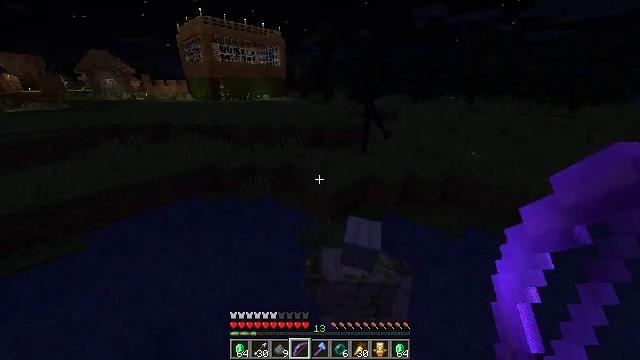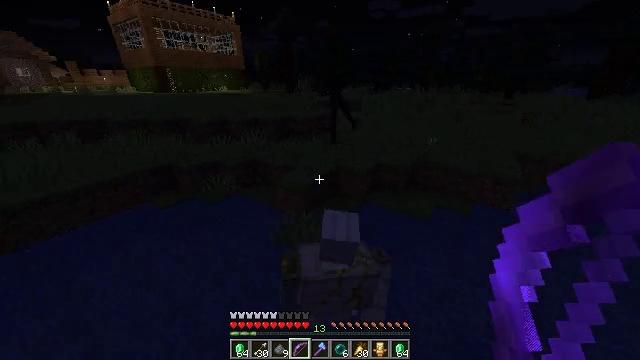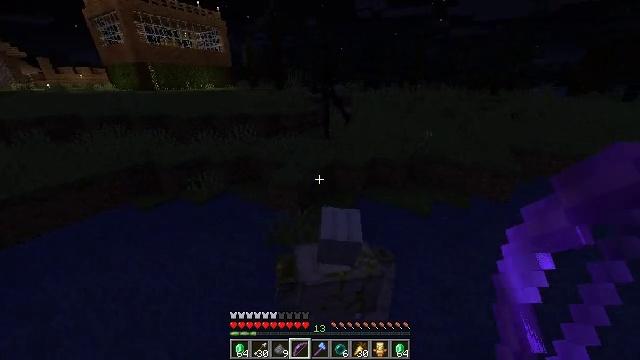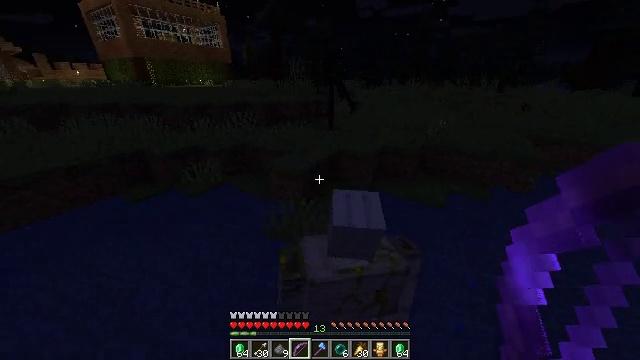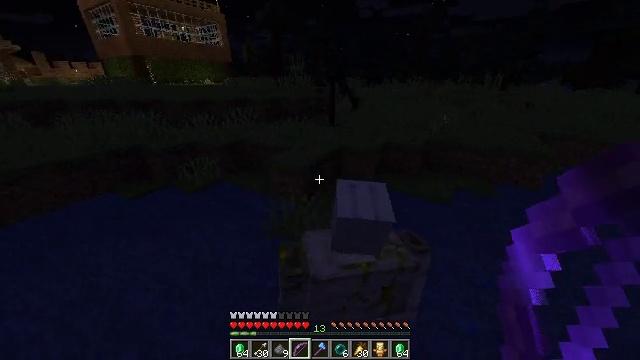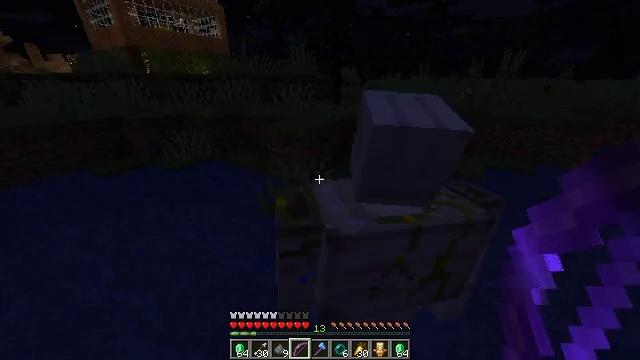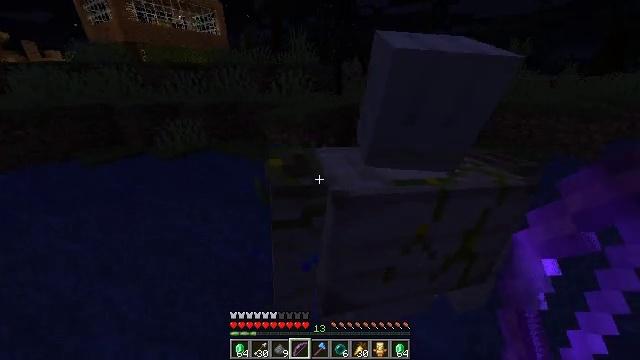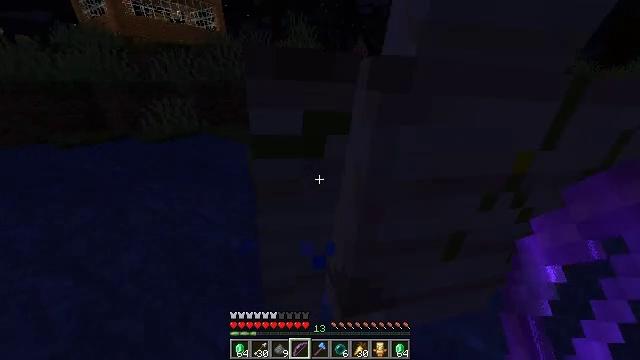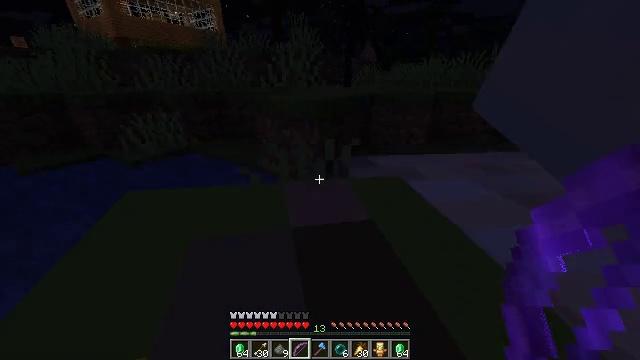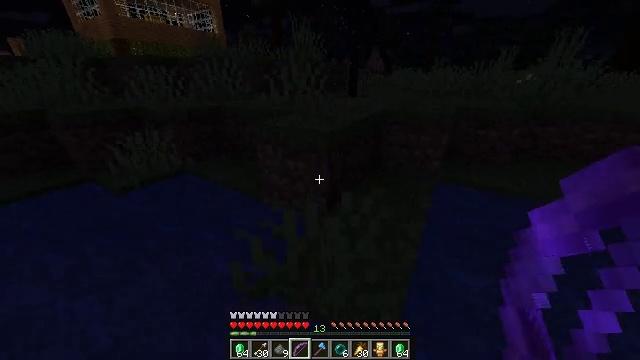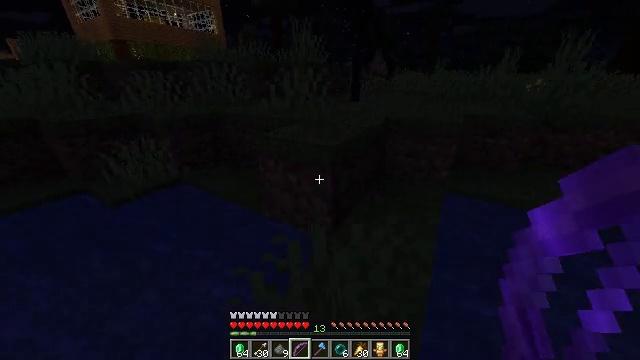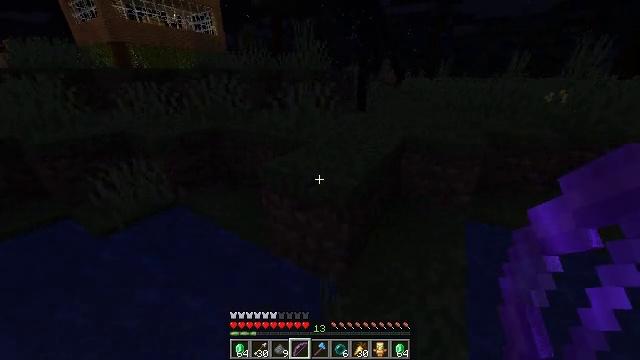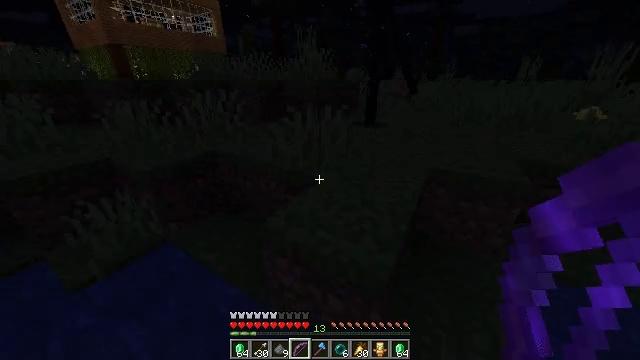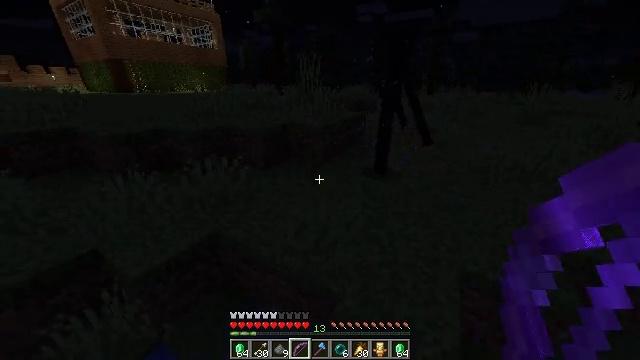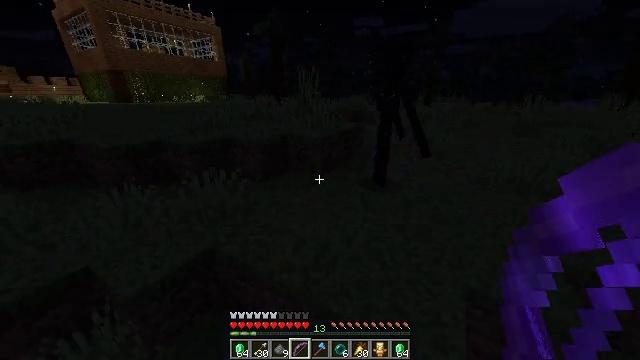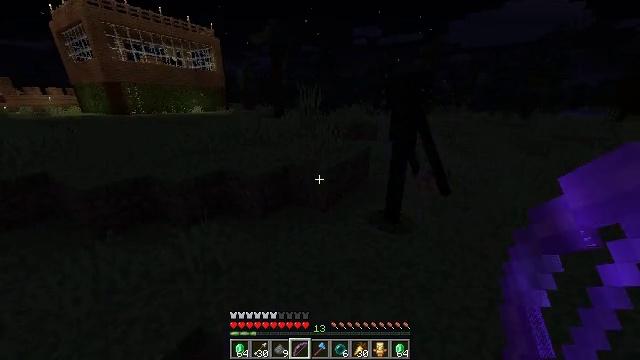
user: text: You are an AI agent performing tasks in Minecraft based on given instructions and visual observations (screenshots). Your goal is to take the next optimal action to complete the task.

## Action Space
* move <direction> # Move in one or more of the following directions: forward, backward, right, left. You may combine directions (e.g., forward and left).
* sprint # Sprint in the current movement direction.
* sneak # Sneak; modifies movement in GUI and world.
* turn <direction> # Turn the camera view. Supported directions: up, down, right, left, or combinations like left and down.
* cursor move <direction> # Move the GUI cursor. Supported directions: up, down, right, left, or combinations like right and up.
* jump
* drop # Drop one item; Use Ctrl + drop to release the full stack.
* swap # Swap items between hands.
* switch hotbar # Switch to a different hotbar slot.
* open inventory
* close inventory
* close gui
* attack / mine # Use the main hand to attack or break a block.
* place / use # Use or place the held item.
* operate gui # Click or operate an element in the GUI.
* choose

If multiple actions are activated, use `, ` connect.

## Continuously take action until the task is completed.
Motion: motion action
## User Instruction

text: Use the crafting table to produce a firework rocket.
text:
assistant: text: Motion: move forward, sprint, turn right and down
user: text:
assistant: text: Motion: move forward, sprint, turn right
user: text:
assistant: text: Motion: move forward, sprint
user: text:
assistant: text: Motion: move forward, sprint
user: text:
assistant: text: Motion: move forward, sprint, jump
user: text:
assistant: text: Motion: move forward, sprint, jump
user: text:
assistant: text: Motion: move forward, sprint, jump
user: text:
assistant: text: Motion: move forward, sprint, jump
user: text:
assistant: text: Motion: move forward, sprint, jump
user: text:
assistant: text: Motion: move forward, sprint, jump
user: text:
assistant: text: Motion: move forward, sprint, jump
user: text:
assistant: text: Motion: move forward, sprint, jump
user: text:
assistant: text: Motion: move forward, sprint, turn up, jump
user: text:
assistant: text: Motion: move forward, sprint, turn up, jump
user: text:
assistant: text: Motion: move forward, sprint, turn up, jump
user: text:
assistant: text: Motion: move forward, sprint, jump
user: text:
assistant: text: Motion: move forward, sprint, jump
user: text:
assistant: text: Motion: move forward, sprint, jump
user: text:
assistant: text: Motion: move forward, sprint, jump
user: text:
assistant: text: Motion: move forward, sprint, turn right, jump
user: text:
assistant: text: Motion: move forward, sprint, turn right, jump
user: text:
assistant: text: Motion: move forward, sprint, turn right, jump
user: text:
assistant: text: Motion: move forward, sprint, turn right, jump
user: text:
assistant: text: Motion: move forward, sprint, turn right and down
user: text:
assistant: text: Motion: move forward, sprint, turn left
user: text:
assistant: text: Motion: move forward and move left, sprint
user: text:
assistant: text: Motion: move forward and move left, sprint, turn right and down
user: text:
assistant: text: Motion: move forward and move left, sprint, turn right and down
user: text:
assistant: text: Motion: move forward and move left, sprint, turn right and down
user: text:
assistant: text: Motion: move forward and move left, sprint, turn right and down